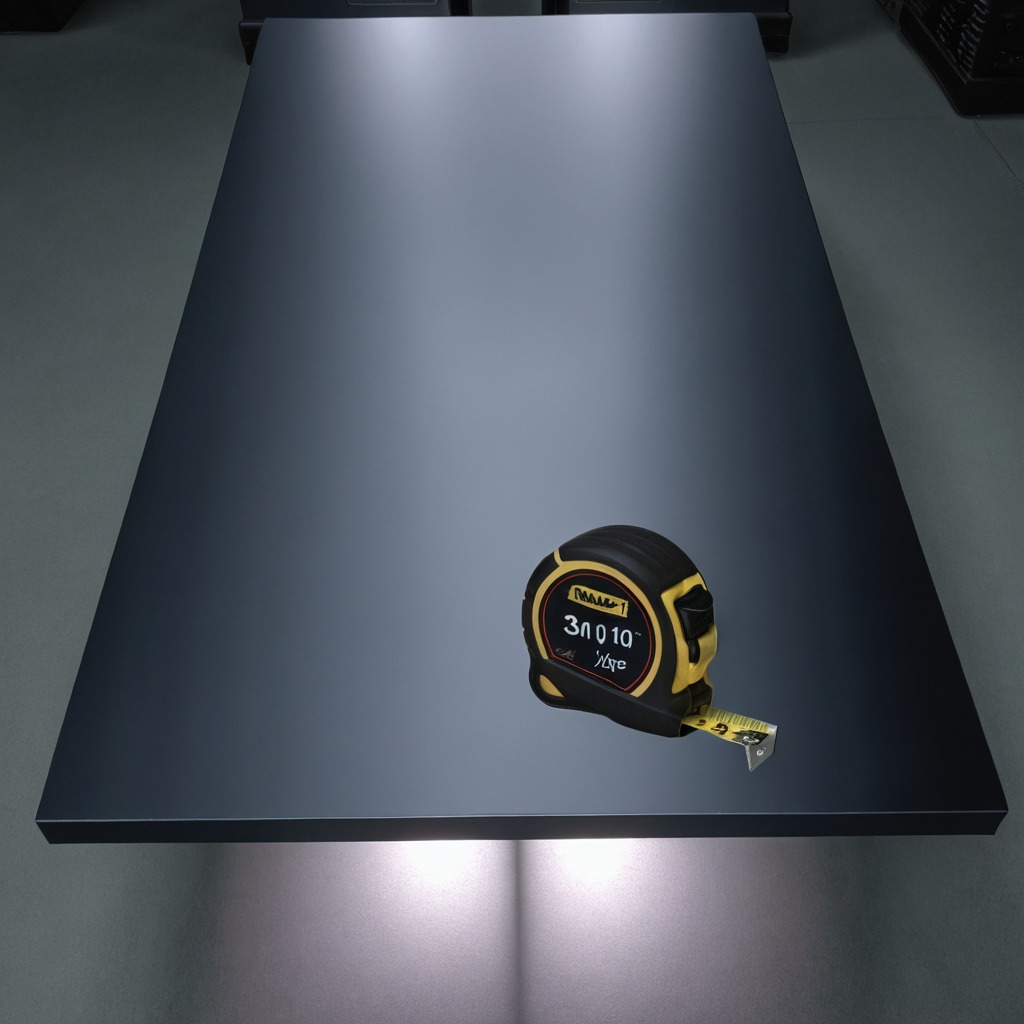
A measuring tape is lying on the clean empty table in the basement in the evening.